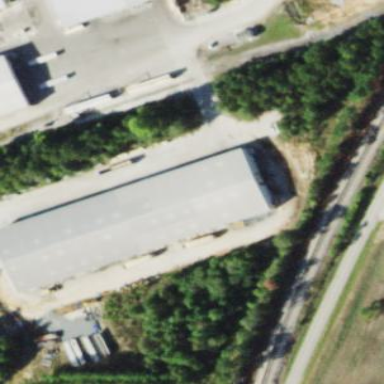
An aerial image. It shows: Industrial building.